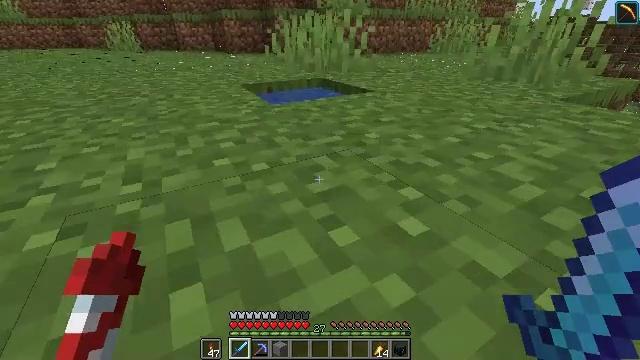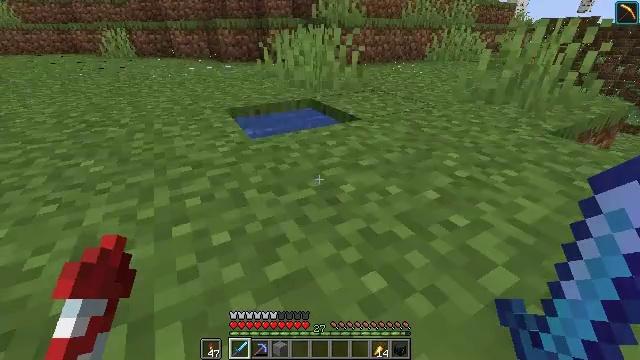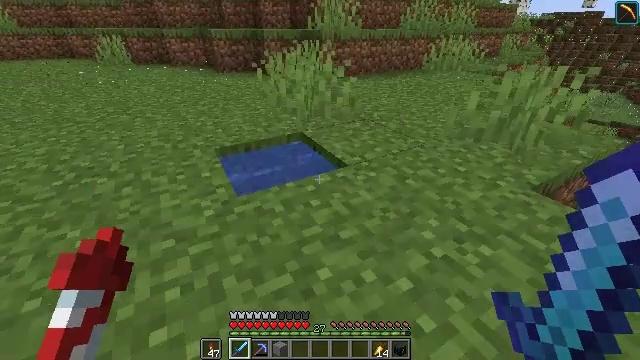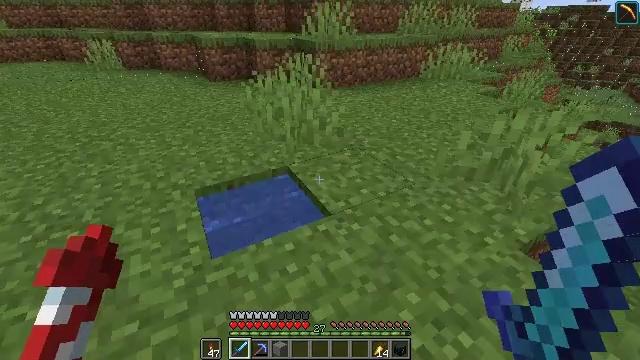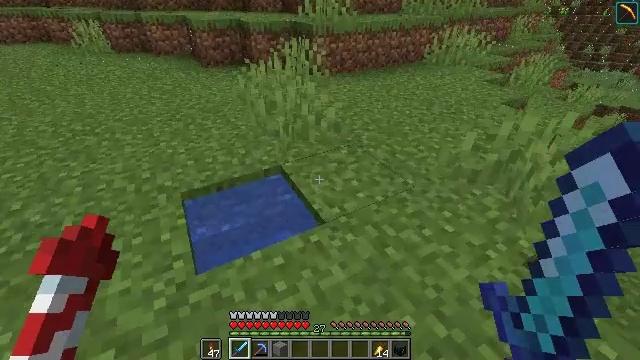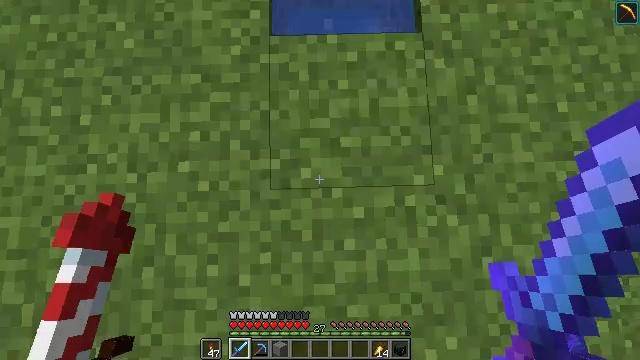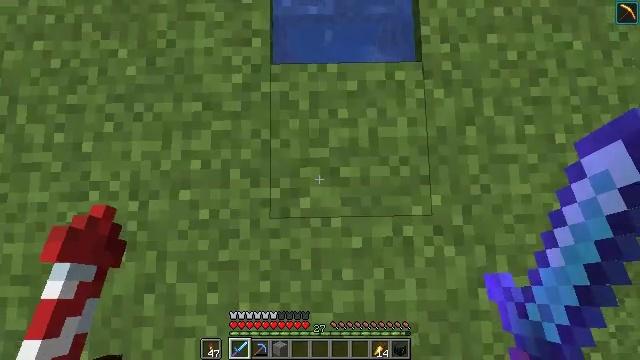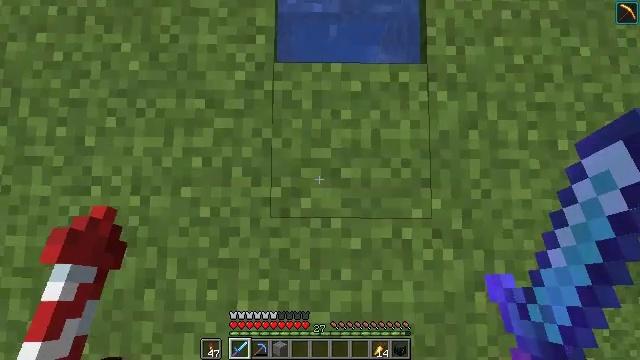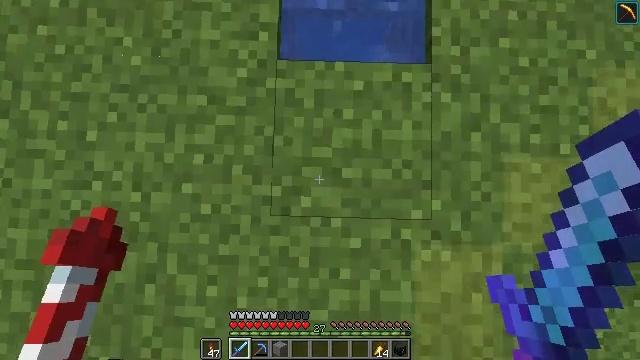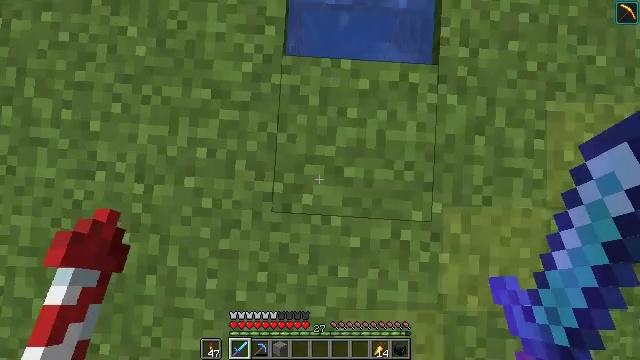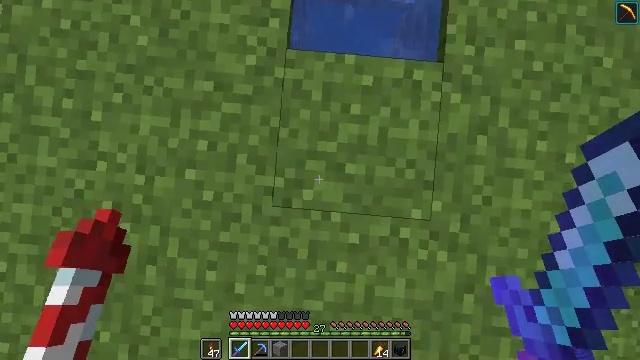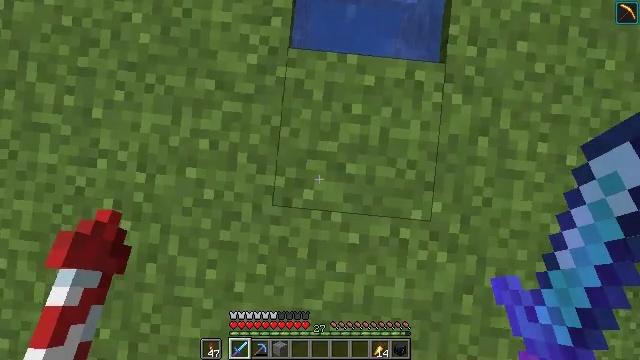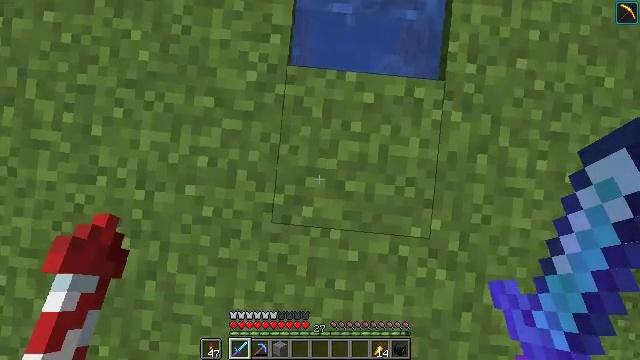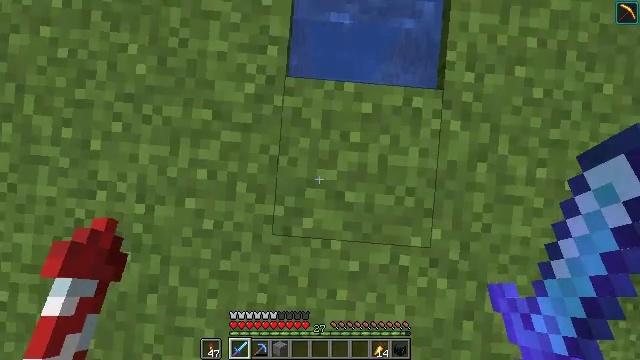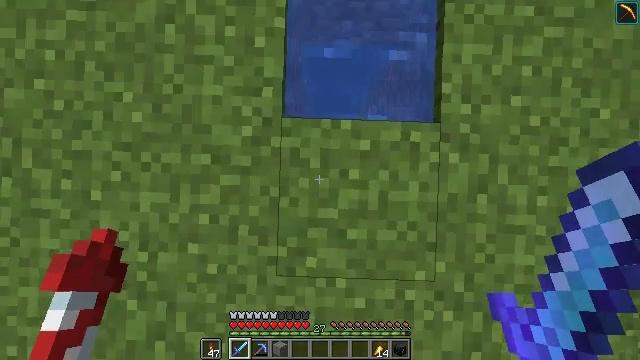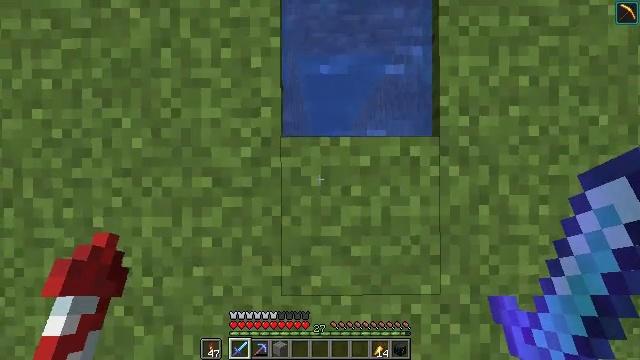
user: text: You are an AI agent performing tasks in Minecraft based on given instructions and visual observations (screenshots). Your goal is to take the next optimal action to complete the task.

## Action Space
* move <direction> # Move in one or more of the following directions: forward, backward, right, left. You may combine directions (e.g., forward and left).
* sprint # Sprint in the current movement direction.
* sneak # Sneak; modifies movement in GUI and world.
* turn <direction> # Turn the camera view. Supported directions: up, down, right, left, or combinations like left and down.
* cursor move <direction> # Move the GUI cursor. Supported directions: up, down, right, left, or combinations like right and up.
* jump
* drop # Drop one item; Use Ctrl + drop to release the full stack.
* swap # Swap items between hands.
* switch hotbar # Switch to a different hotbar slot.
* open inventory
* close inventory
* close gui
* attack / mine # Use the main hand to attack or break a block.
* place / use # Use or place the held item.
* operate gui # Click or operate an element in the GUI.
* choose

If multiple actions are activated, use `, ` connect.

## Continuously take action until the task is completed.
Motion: motion action
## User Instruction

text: Kill the slime.
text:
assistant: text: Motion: move forward
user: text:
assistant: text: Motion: move forward, turn down
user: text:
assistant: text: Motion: move forward, turn down
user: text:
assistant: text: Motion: move forward, turn down
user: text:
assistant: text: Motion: move forward and move left, turn left and down
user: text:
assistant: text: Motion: no_op
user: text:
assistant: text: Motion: turn left and down
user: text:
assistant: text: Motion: turn left and down
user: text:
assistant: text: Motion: turn left and down
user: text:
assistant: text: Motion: turn left and down
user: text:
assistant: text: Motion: no_op
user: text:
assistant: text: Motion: move forward
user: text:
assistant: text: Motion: move forward
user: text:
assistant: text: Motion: move forward, turn right and down
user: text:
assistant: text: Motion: move forward, turn right and down
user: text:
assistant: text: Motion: move forward, turn right and down
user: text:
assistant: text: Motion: move forward, turn right and down
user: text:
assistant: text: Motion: move forward, turn right and down
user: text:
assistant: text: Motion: turn right
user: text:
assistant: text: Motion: turn right
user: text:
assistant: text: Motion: no_op
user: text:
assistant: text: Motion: no_op
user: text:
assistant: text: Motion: move right
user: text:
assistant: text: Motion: move right
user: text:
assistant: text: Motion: move right
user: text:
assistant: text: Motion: sneak
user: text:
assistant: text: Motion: sneak
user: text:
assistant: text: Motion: sneak
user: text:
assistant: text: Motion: sneak
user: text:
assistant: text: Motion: sneak